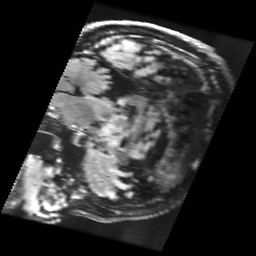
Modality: FLAIR
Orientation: sagittal
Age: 69
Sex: female
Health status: healthy
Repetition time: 12 s
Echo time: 0.09782 s